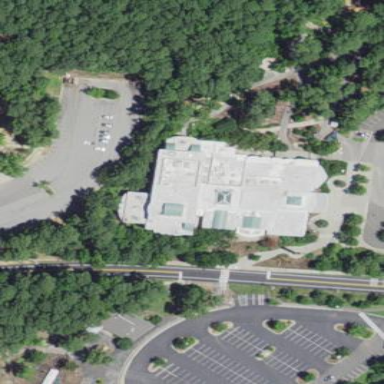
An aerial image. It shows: Civic building.